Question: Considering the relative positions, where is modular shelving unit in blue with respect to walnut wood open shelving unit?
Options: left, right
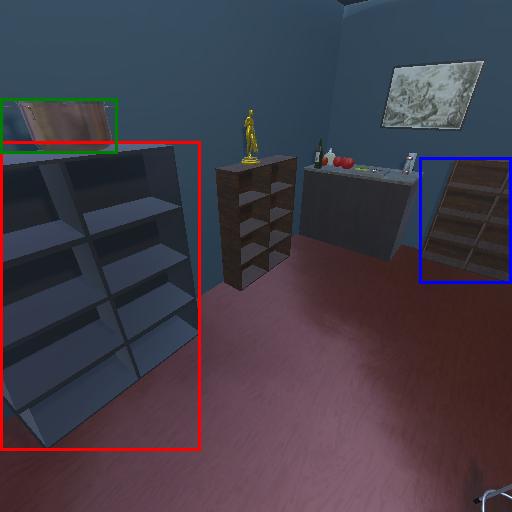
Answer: left